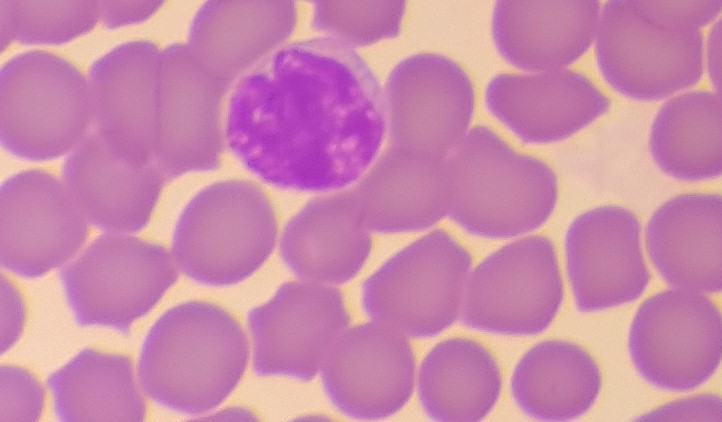
White blood cell type: Lymphocyte